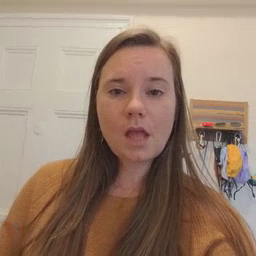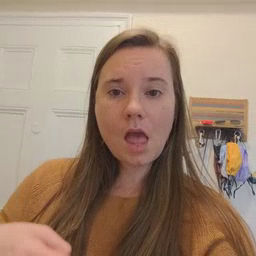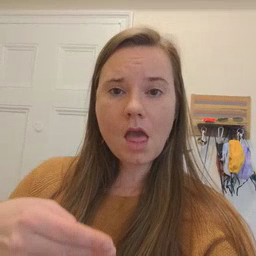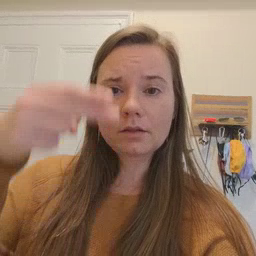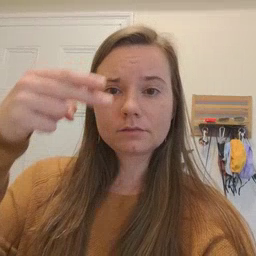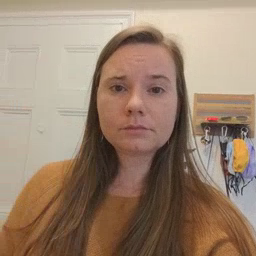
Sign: high